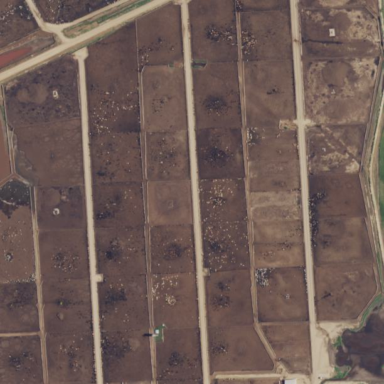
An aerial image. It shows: Farmyard with feedlot farming system.